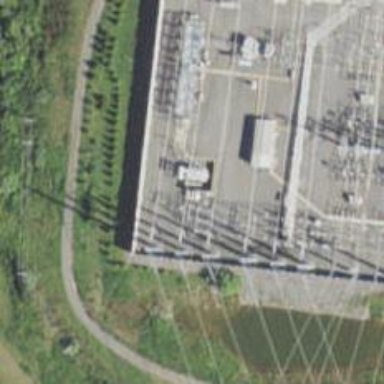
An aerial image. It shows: Switch for power supply.